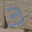
Label: 3